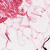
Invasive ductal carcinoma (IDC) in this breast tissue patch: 0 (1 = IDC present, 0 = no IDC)